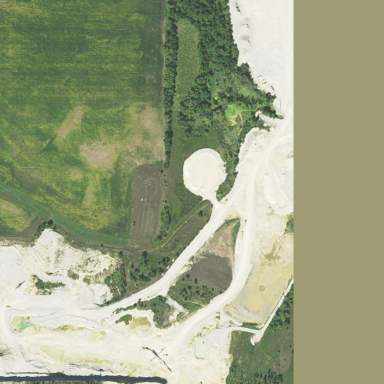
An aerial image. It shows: Industrial area used for mining operations.